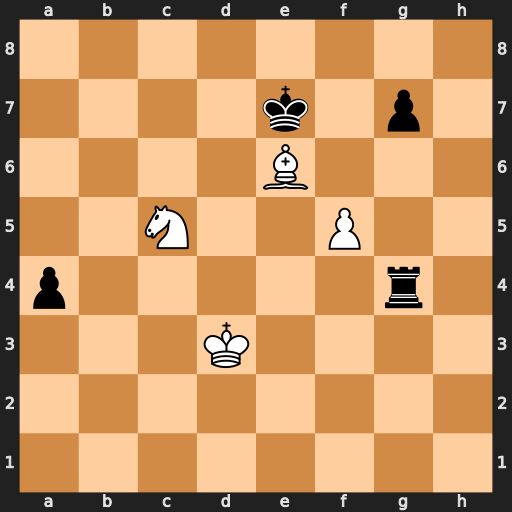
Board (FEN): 8/4k1p1/4B3/2N2P2/p5r1/3K4/8/8
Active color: w
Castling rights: -
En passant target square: -
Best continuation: f6+ Kxf6 Bxg4